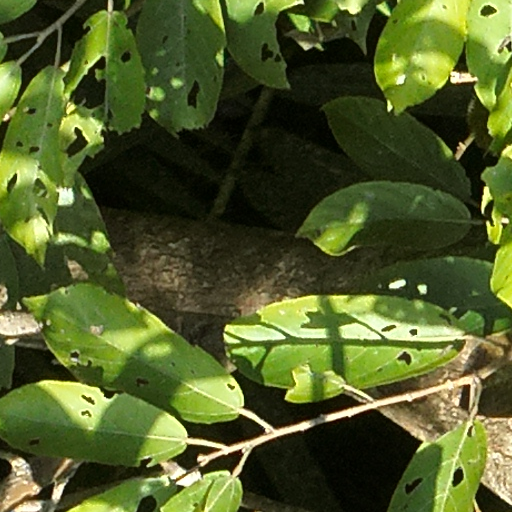
Species: Apeiba membranacea
GBIF accepted scientific name: Apeiba membranacea
Crown area (m\u00b2): 82.221